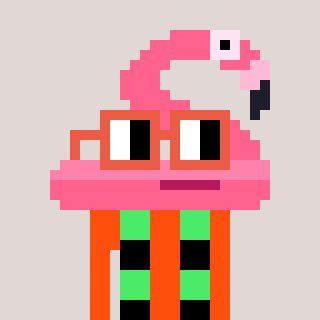
a pixel art character with square orange glasses, a flamingo-shaped head and a orange-colored body on a warm background